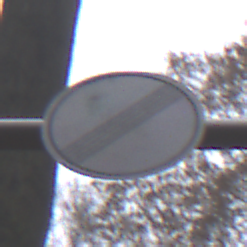
Verkehrszeichen: EndeSaemtlicherBegrenzungen
Umgebung: Outdoor, Nature
Tageszeit: MorningAfternoon
Wetter: Overcast
Licht: Natural
Jahreszeit: Autumn
Kontrast: LowContrast